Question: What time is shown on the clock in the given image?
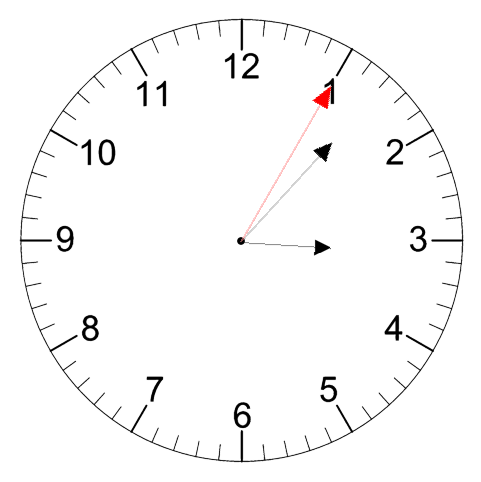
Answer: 03:07:05